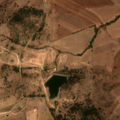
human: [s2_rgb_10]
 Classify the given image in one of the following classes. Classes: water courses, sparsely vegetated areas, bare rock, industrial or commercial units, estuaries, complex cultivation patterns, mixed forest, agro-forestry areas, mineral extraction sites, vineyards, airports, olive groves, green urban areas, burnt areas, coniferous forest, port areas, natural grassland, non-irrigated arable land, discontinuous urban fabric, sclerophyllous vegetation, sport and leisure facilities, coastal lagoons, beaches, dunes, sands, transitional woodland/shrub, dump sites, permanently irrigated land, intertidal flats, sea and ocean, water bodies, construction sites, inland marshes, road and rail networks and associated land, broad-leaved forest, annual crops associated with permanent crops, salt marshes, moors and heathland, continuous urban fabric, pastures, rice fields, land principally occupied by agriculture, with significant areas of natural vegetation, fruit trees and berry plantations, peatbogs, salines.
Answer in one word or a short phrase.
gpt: non-irrigated arable land, permanently irrigated land, pastures, agro-forestry areas